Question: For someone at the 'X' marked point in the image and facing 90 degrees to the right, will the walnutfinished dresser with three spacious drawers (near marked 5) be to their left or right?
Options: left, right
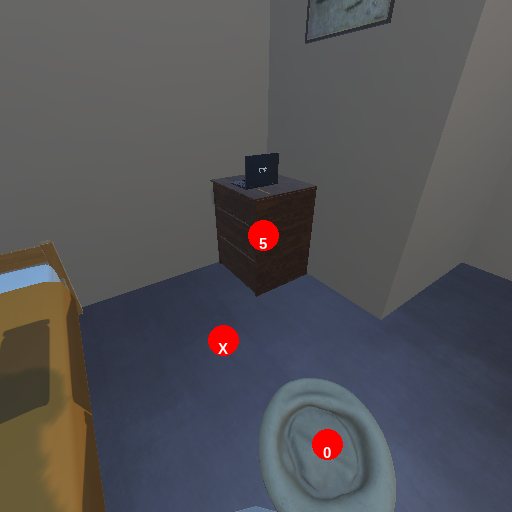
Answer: left